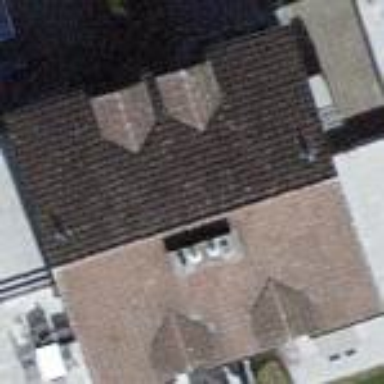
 oriented along. The roof color is brown."